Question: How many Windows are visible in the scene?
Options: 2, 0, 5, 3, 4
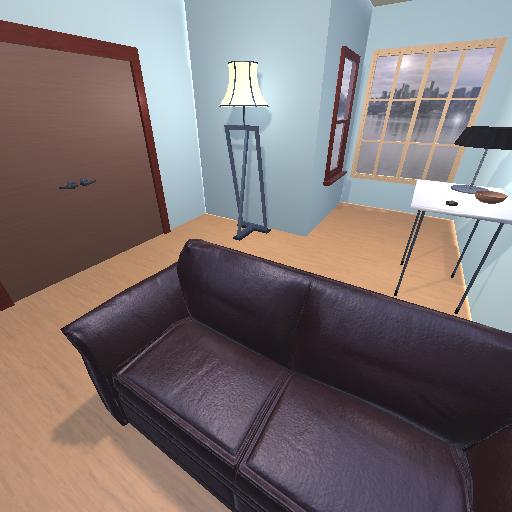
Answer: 2